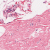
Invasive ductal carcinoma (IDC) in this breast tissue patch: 0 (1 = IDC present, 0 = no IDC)